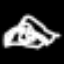
Label: frog